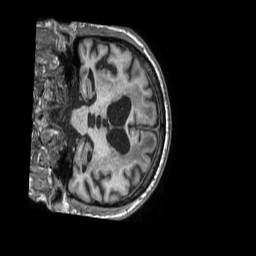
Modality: T1w
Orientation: coronal
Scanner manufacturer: philips
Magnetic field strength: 1.5 T
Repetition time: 0.007219 s
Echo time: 0.003271 s